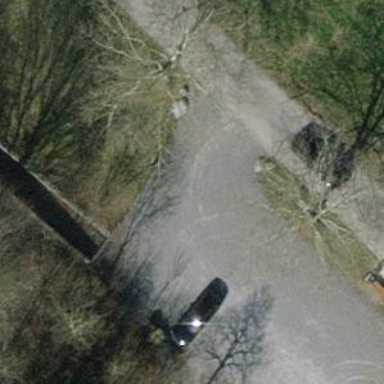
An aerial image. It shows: Parking aisle with fine gravel surface.